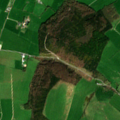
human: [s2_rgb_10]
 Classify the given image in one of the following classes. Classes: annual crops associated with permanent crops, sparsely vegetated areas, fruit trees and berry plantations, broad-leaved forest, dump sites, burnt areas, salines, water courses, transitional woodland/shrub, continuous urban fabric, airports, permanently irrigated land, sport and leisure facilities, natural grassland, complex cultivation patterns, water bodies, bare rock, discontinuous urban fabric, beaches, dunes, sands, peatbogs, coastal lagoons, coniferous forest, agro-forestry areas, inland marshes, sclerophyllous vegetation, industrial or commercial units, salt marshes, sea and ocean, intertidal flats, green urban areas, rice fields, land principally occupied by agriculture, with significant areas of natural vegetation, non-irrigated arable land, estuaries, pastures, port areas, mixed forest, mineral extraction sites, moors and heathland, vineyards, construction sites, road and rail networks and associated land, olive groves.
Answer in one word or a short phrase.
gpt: pastures, complex cultivation patterns, transitional woodland/shrub